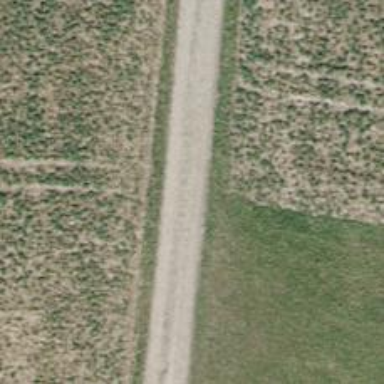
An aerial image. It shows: Track on the ground with grade3 tracktype.